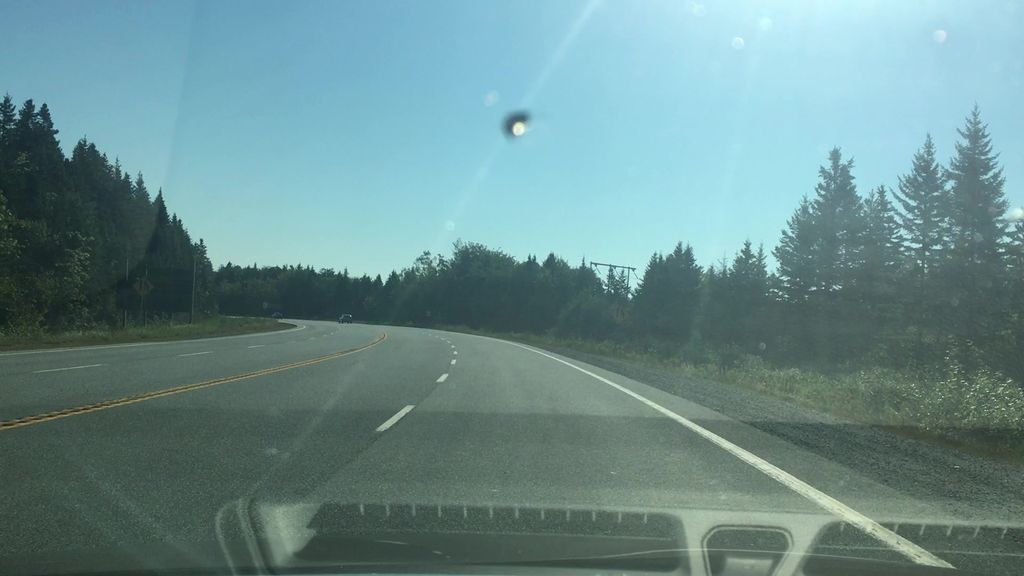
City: halifax